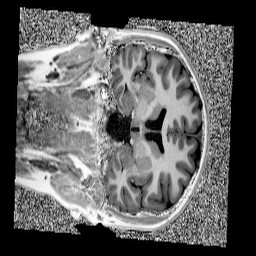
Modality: UNIT1
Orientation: coronal
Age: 11
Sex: female
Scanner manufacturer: siemens
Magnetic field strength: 3 T
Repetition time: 4 s
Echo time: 0.00303 s